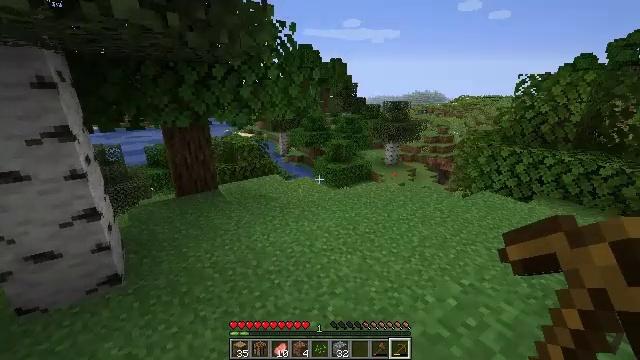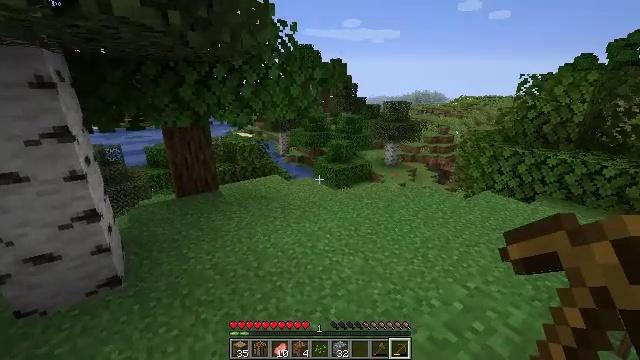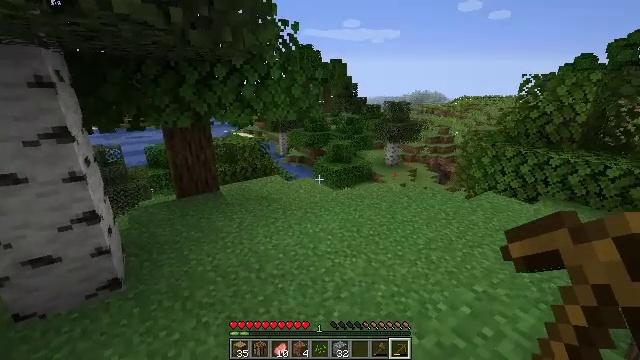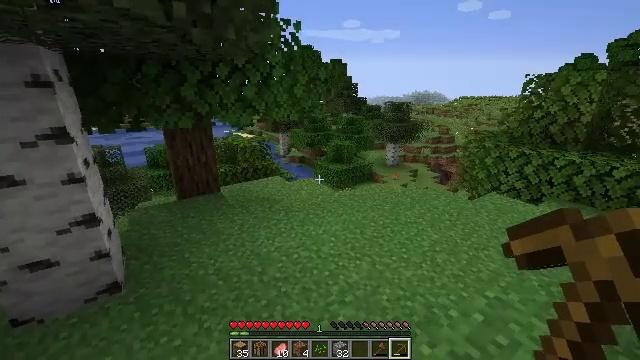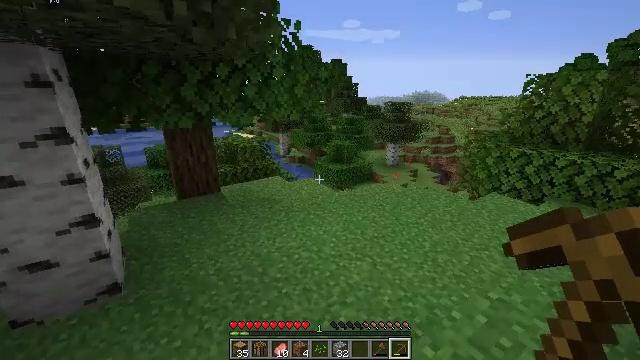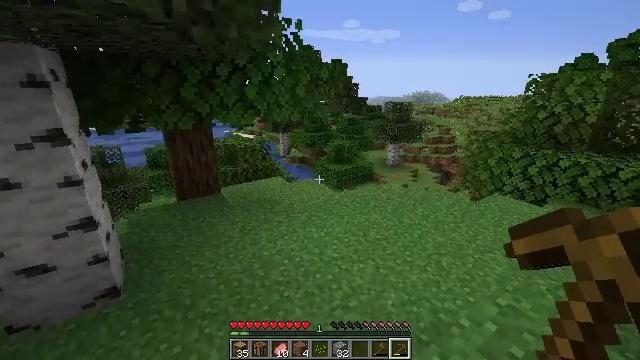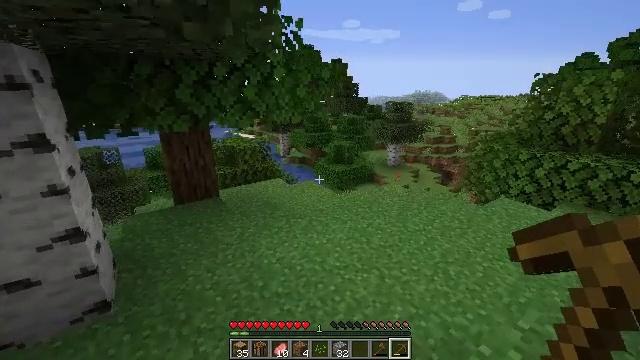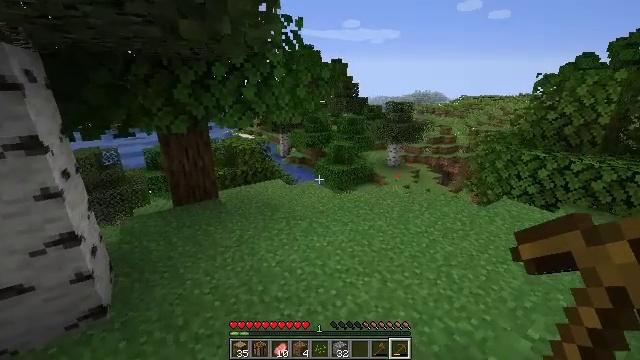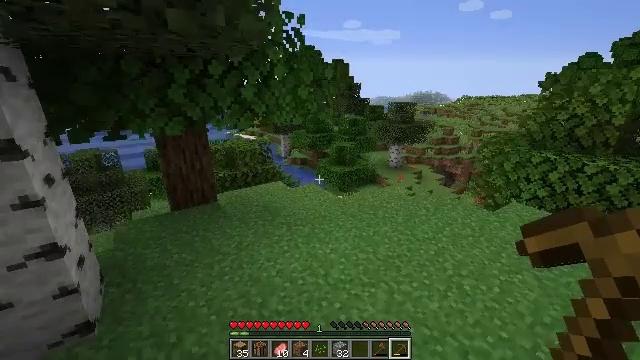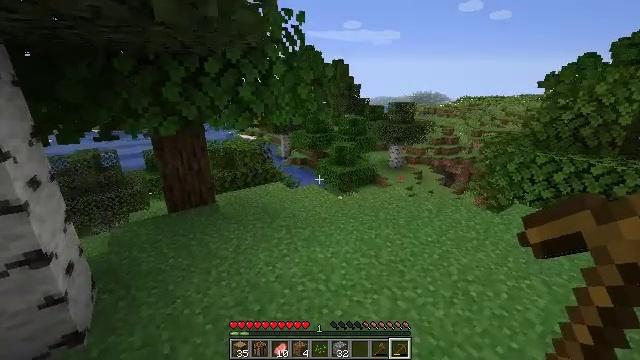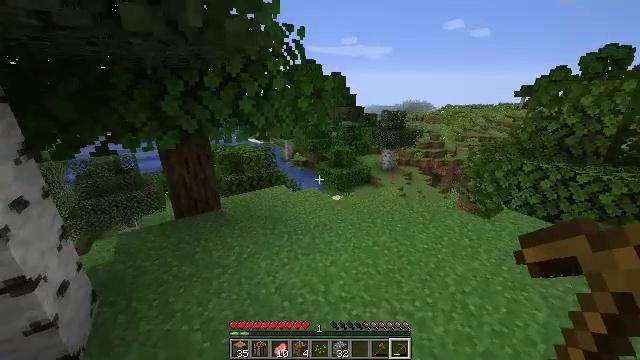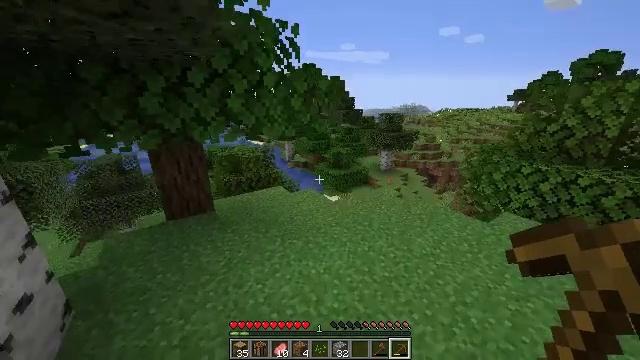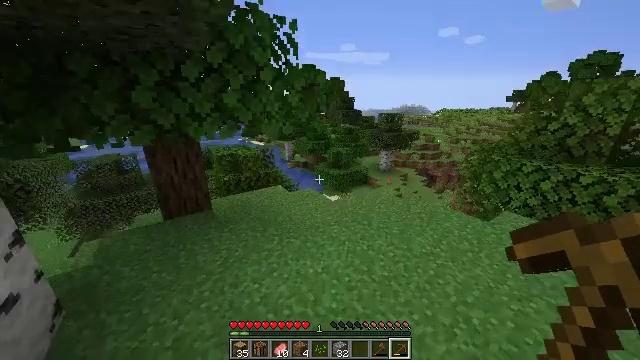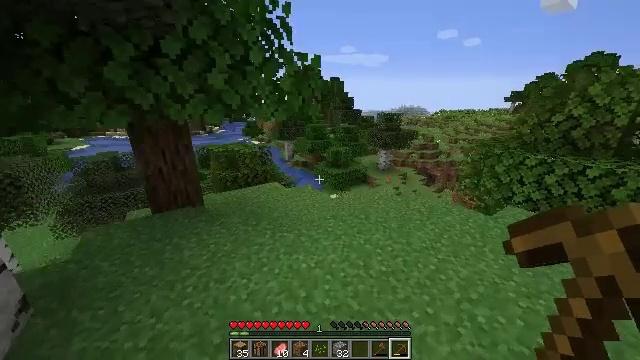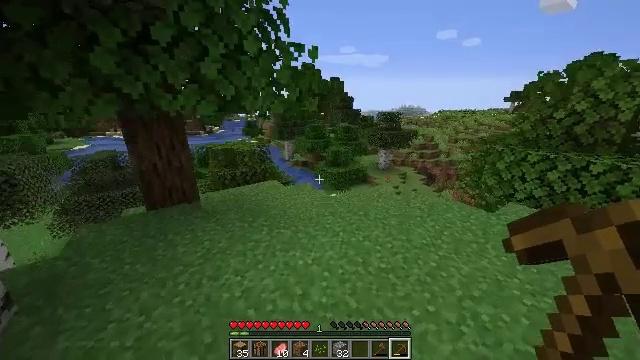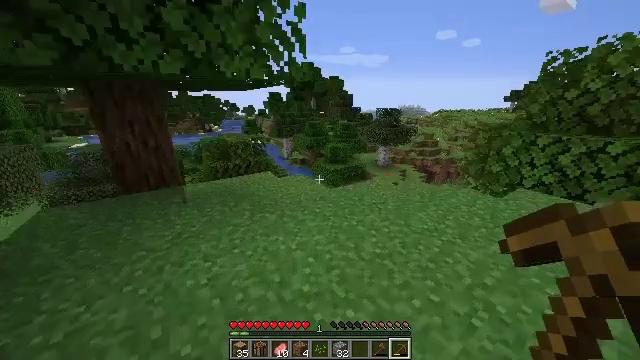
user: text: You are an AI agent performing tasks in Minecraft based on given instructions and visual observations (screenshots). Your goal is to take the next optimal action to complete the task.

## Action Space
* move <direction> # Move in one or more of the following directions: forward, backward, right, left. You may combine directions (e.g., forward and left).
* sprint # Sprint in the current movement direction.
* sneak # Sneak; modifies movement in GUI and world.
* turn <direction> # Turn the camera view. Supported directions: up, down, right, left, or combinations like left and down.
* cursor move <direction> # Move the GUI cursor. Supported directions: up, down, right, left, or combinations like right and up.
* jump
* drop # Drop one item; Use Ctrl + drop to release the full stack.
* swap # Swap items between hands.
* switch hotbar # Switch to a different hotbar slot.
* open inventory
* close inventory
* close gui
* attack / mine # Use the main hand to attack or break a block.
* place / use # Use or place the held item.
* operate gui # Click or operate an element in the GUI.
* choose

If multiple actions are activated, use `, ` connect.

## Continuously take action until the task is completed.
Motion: motion action
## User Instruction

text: Kill the cow.
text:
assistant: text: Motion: move forward and move right
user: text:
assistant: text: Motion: move forward and move right
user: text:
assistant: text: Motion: move forward and move right
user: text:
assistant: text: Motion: move forward and move right
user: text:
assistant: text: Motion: move forward
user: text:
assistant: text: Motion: move forward
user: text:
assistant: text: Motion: move forward
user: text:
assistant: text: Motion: move forward, sprint
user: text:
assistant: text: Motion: move forward, sprint
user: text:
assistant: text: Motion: move forward, sprint
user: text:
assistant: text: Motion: move forward and move right, sprint
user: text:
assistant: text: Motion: move forward and move right
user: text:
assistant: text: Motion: move forward and move right
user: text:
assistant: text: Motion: move forward and move right
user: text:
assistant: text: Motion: move forward and move right
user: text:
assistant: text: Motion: move forward and move right
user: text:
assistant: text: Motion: move forward and move right
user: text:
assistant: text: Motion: move forward and move right
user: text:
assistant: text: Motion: move forward and move right
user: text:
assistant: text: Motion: move forward
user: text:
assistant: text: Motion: move forward
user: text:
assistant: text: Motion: move forward
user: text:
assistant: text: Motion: move forward
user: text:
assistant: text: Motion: move forward
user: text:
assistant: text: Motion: move forward
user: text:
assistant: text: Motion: move forward
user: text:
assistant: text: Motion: move forward
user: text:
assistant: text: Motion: move forward
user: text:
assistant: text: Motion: move forward
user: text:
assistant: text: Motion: move forward and move right